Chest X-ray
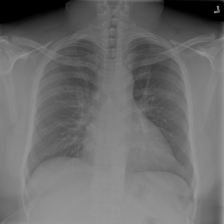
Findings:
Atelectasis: negative
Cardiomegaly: positive
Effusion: negative
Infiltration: negative
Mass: negative
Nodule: negative
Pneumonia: negative
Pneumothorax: negative
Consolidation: negative
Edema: negative
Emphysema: negative
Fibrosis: negative
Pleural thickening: negative
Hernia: negative